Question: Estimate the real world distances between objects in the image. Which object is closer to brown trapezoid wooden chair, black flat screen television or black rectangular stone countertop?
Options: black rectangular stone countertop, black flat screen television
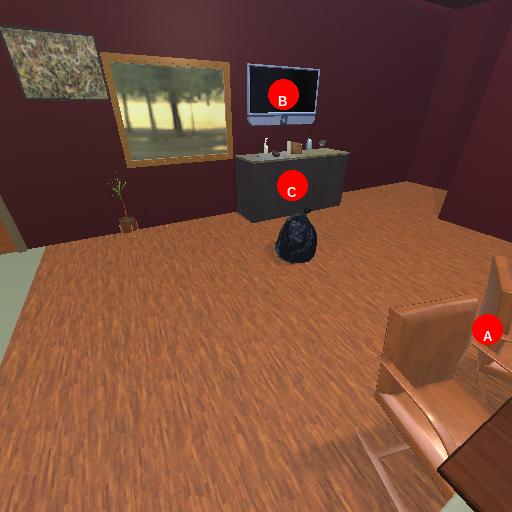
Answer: black rectangular stone countertop